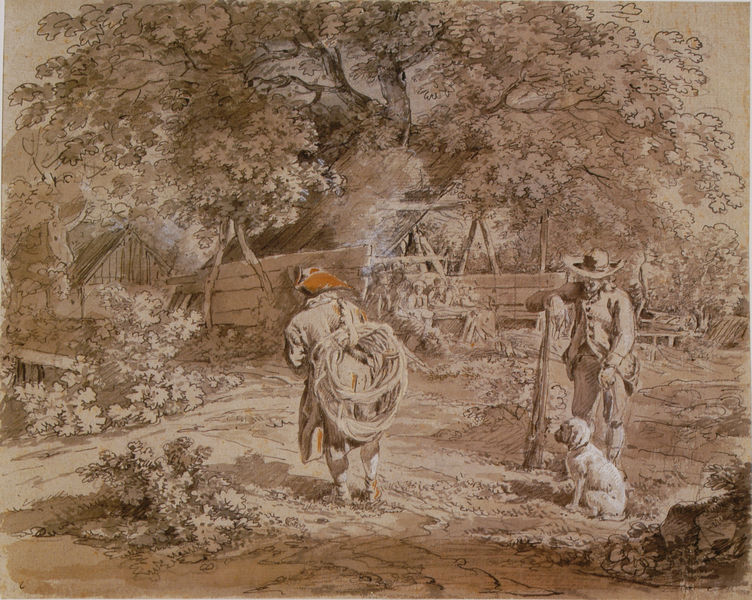
Titel: Seilträger und Jäger bei einem Baum mit Freisitz
Künstler: Johann Georg von Dillis
Standort: München
Institution: Stadtarchiv München, Historischer Verein von Oberbayern, Dillis-Sammlung
Schlagwörter: baum, feder, mann, aquarell, bäume, frauen, landschaft, menschen, äste, braun, holz, hut, hüte, kopfbedeckungen, männer, orange, skizze, zeichnung, haus, hund, rot, tier, weg, zaun, beige, fest, gesellschaft, leute, feiern, hose, jacke, mütze, mützen, steine, feld, stamm, brücke, busch, büsche, gehen, hütte, rauch, sträucher, land, mantel, stehend, personen, pflanzen, wald, bauern, garten, kopfbedeckung, stab, acker, gepäck, mauer, grafik, bauernhof, latten, pause, sepia, krieg, seile, tau, soldaten, essen, bretter, langweilig, warten, waden, jackett, bauer, tusche, gerüst, scheune, strohdach, seil, schlicht, brett, druck, radierung, stich, soldat, garphik, aquatinta, dreispitz, jagd, jäger, gewehr, eintönig, bauernhaus, kupferstich, rasten, lavierung, zelt, verschlag, federzeichnung, coloriert, ruhend, plane, monoton, roter hut, seilträger, ume, ewehr, eil, uhend, zahn, flinte, dreiwpitz, stba, tarp